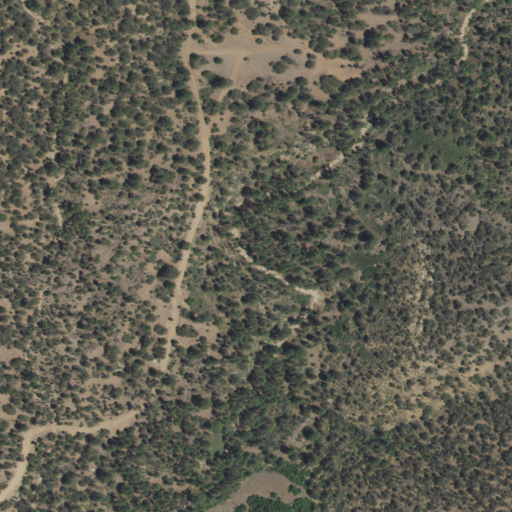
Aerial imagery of valley in New Mexico named Johnnie Canyon containing evergreen forest and shrub